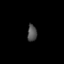
Tissue: lung
Cell type: Epithelial cells
Senescence score: 0.1474
Nuclear area (px): 153
Mean DAPI intensity: 81.817